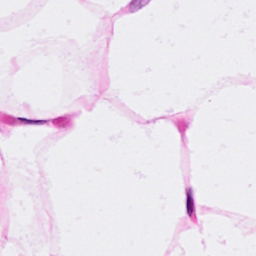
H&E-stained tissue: Breast